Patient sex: F
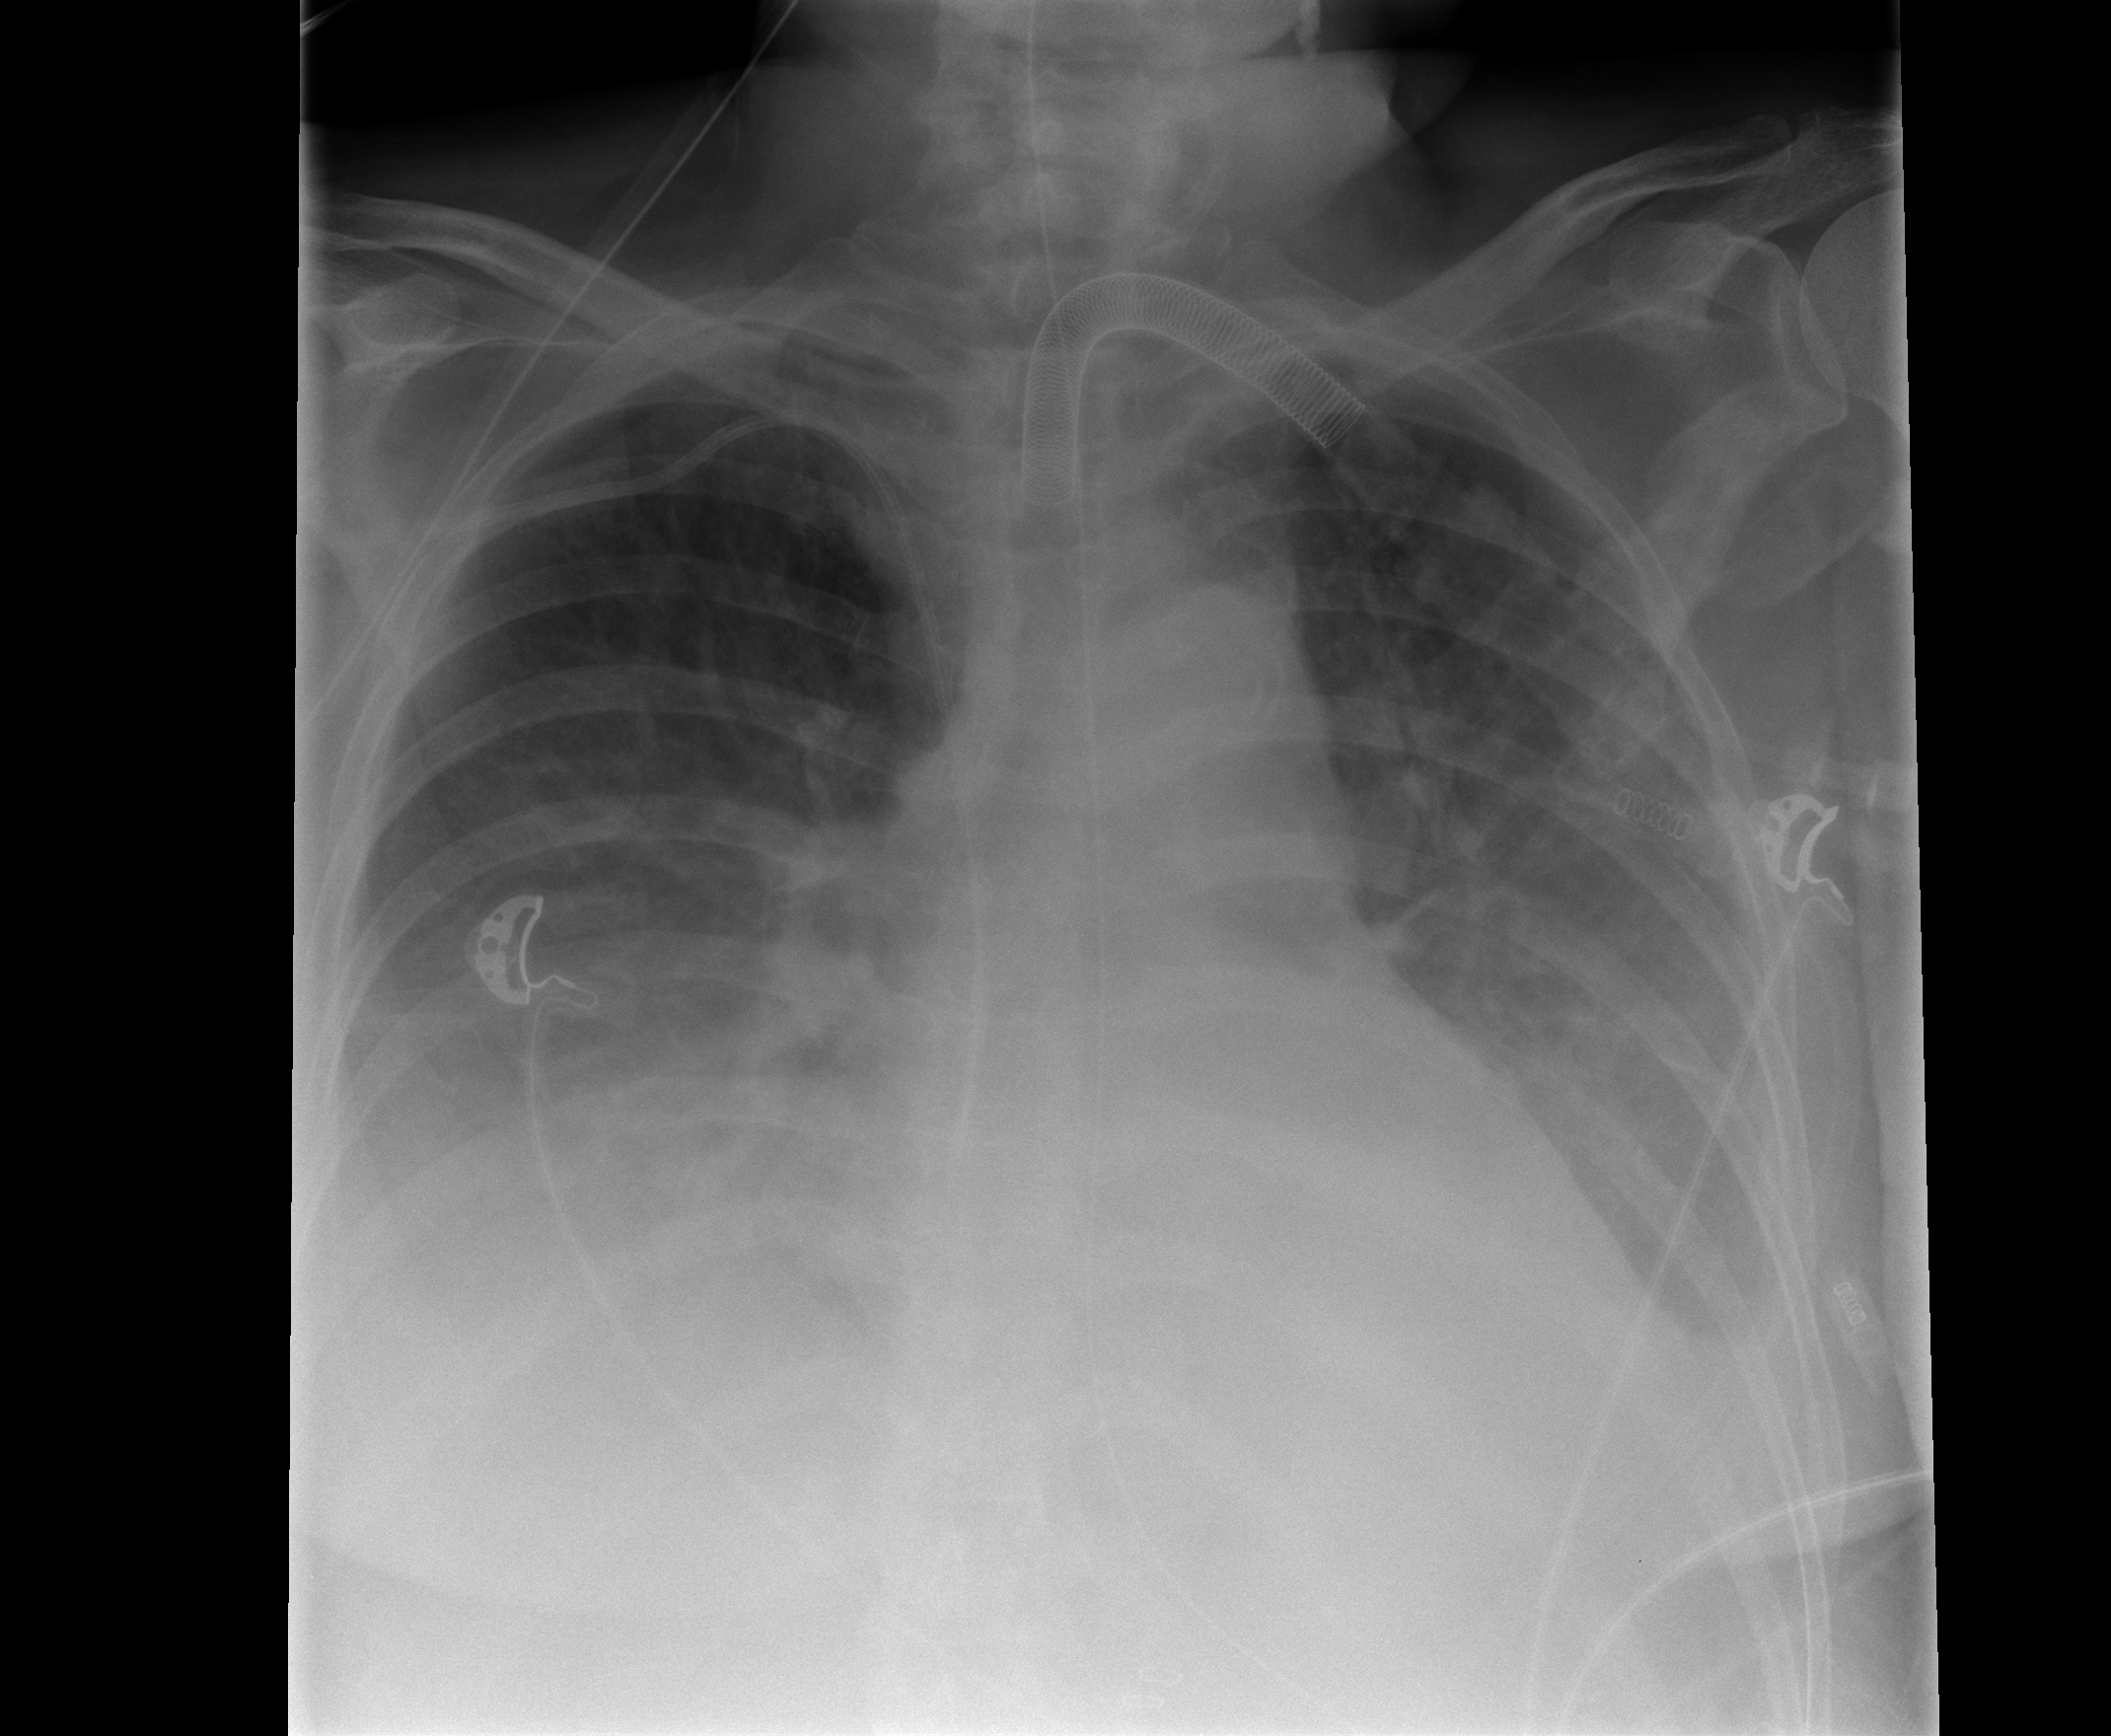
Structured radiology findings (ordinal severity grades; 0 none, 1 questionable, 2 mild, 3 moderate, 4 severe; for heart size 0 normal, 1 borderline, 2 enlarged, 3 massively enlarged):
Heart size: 2
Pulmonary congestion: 2
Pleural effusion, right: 3
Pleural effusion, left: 2
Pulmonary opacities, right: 0
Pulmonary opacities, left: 2
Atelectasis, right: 3
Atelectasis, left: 3